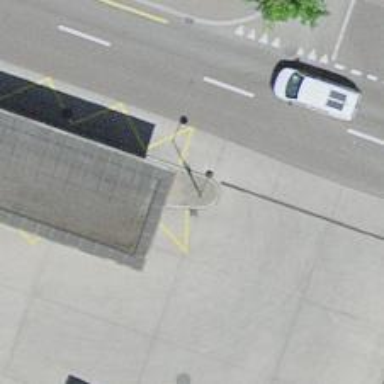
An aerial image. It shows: Platform for public transport with shelter.